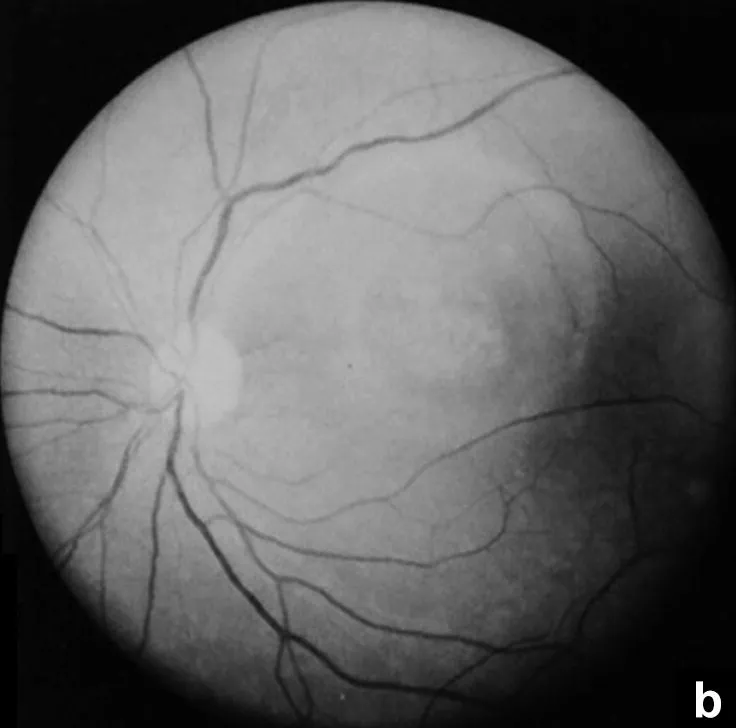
Red-free light fundus photography.
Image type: ophthalmic_imaging (fundus_photograph)